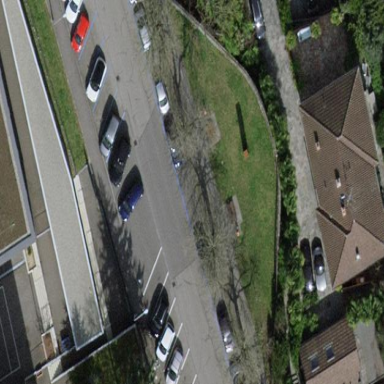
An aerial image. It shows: Park.